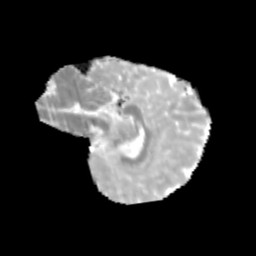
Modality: MD
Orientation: sagittal
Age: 11
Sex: male
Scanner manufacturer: siemens
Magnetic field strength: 3 T
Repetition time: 3.8 s
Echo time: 0.07 s